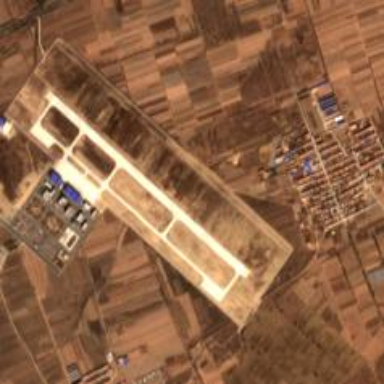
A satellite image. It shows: Runway at airport.